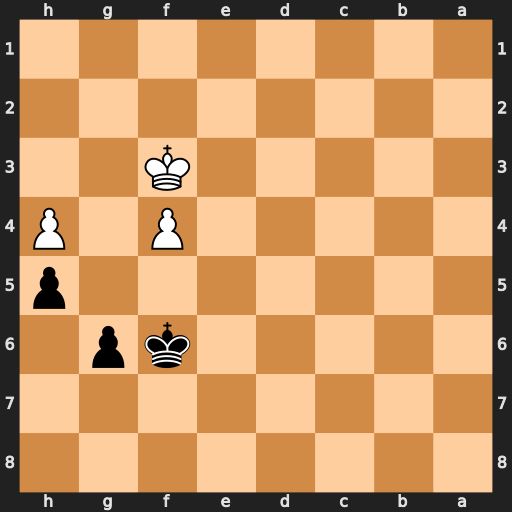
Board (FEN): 8/8/5kp1/7p/5P1P/5K2/8/8
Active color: b
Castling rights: -
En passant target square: -
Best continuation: Kf5 Ke3 Kg4 Ke4 Kxh4 Kf3 Kh3